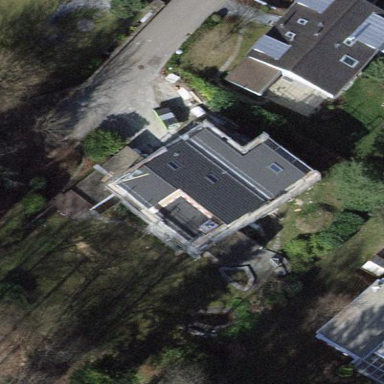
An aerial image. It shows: Detached building with tiled roof.